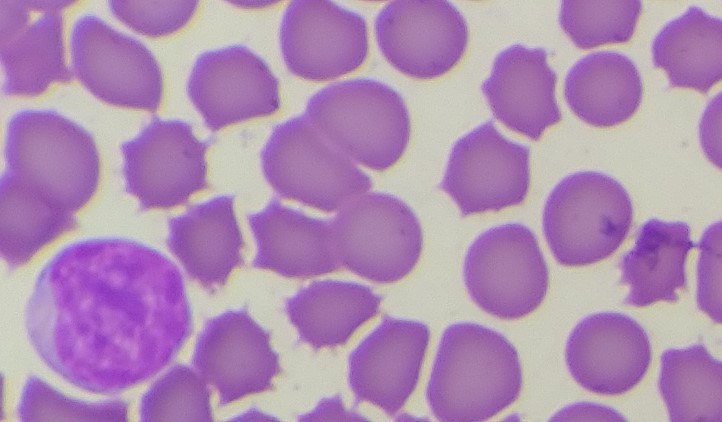
White blood cell type: Lymphocyte